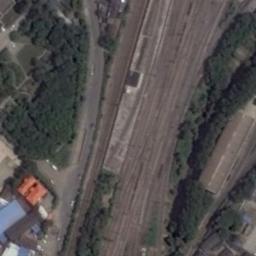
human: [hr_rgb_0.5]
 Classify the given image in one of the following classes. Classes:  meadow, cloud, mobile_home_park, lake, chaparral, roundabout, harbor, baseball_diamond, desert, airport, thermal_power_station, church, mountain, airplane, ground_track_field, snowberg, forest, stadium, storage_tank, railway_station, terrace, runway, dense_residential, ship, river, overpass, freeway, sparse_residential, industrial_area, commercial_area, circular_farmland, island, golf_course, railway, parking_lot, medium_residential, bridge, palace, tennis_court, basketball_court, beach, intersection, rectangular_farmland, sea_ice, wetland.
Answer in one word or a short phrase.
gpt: railway